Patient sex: M
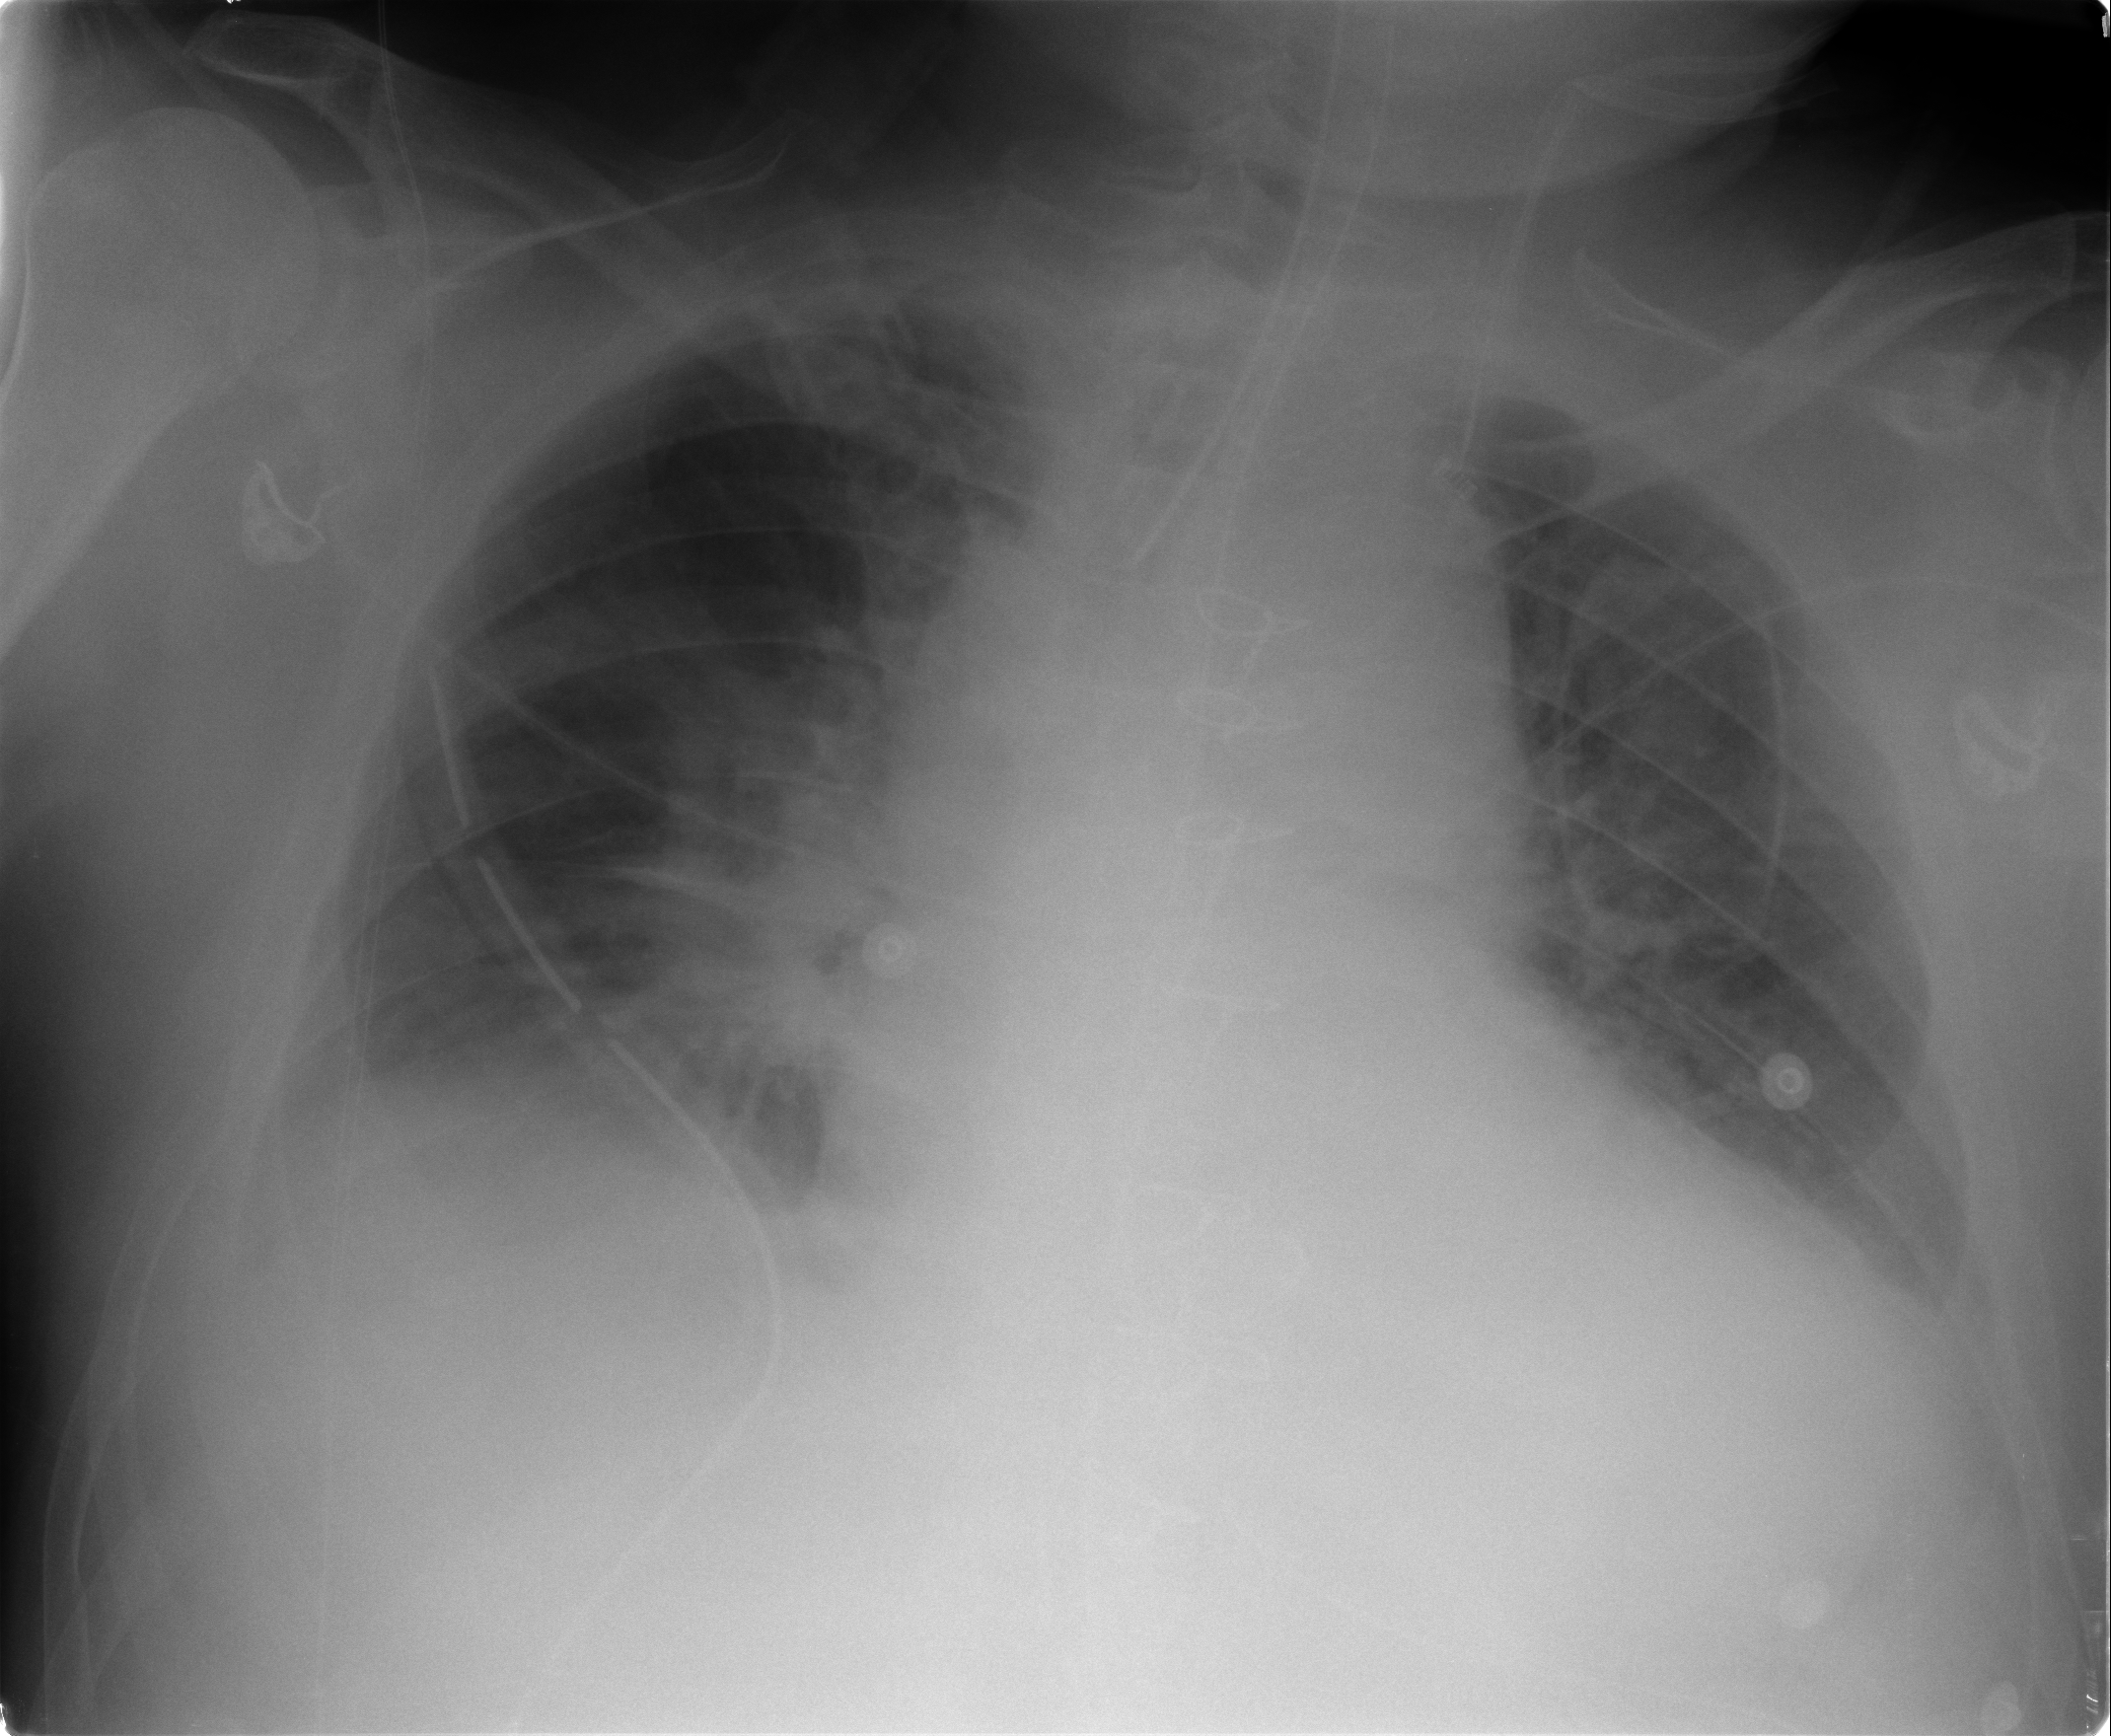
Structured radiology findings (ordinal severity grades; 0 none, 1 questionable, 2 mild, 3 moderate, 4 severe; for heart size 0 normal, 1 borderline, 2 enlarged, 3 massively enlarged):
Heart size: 2
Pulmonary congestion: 2
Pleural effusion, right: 2
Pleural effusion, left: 1
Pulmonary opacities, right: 0
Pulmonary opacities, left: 0
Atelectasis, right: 2
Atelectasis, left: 2